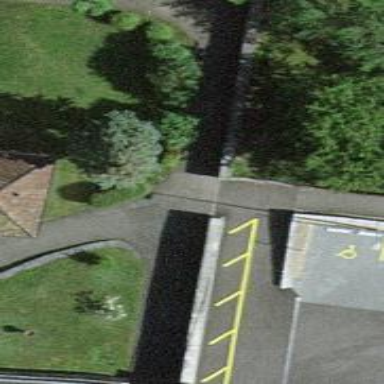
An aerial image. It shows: Footway.